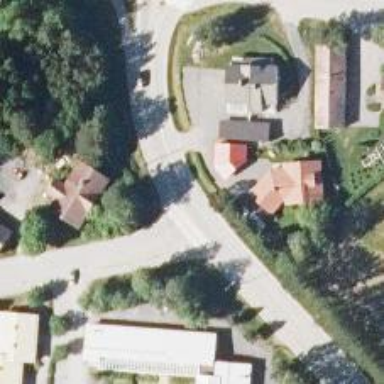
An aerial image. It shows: Asphalt cycleway with crossing.